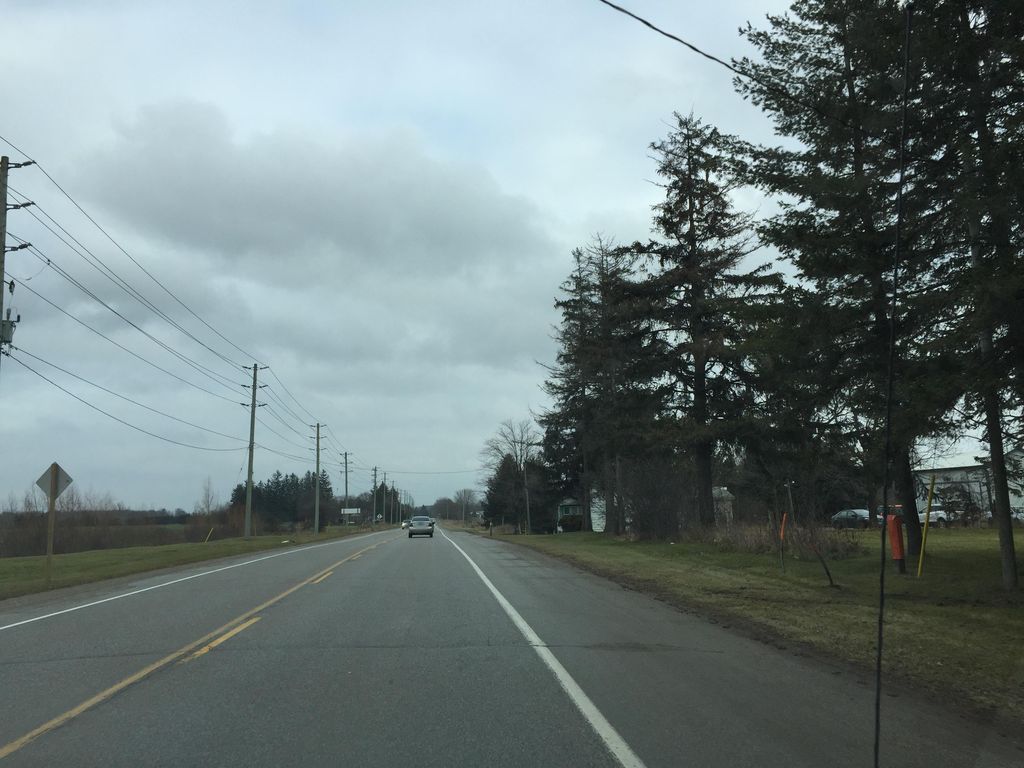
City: kitchener-waterloo